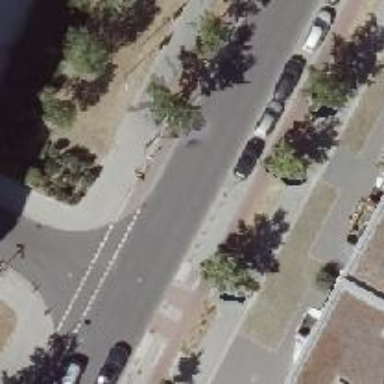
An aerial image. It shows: Unmarked road crossing.